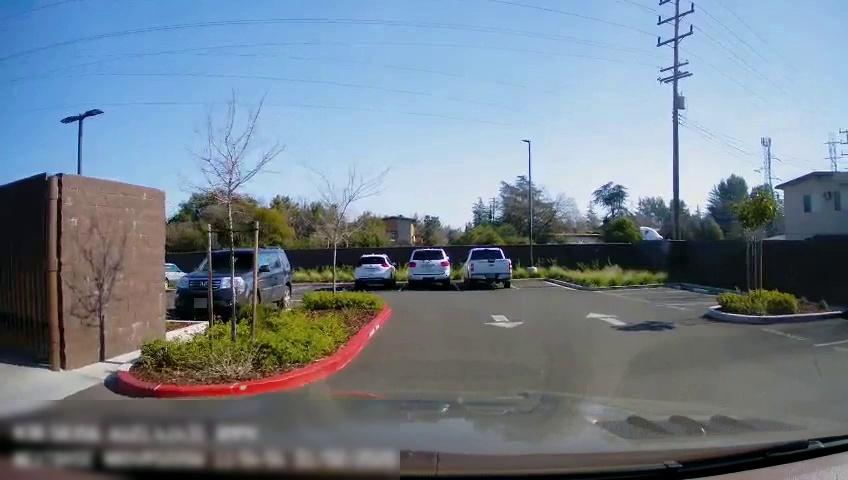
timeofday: Day
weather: Sunny
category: Drivable Space
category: Vehicles | SUV
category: Vehicles | SUV
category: Vehicles | Car
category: Vehicles | SUV
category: Vehicles | Truck